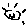
Label: sun